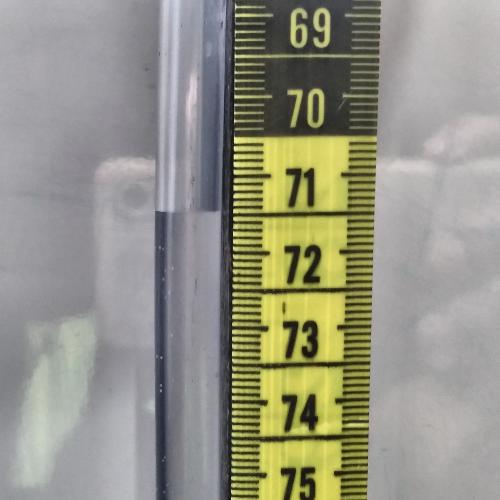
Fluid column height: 71.5 cm